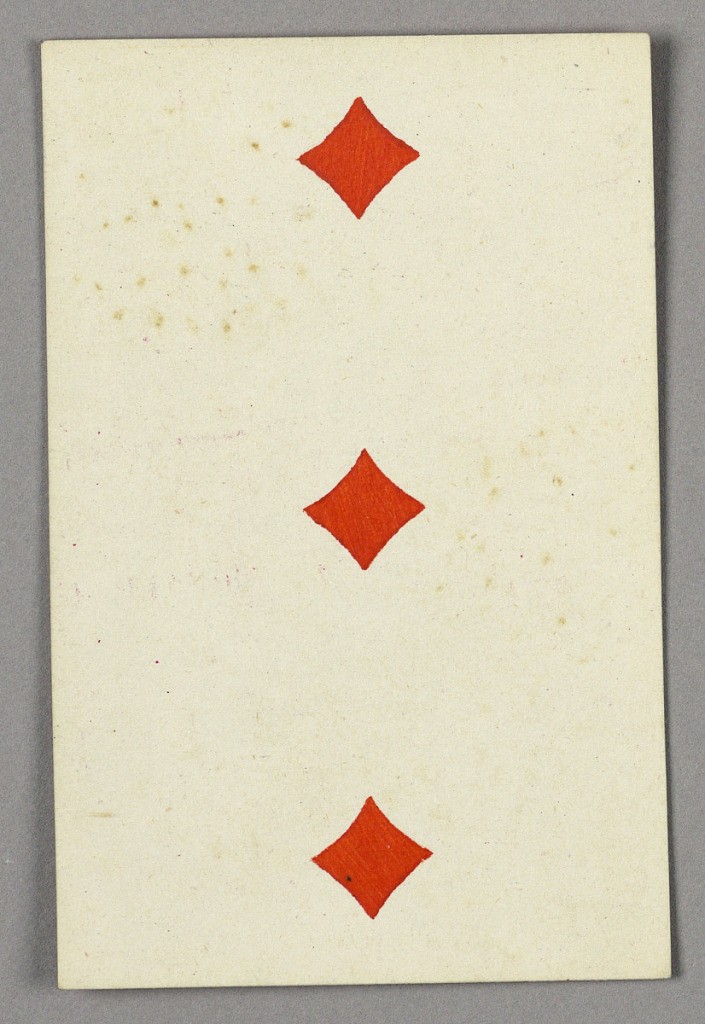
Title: Three of Diamonds from Set of "Jeu Imperial–Second Empire–Napoleon III" Playing Cards
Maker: B.P. Grimaud, Paris, France
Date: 1858
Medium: Lithograph on glazed paper
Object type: Playing Card
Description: Three of Diamonds from Set of "Jeu Imperial-Second Empire-Napoleon III" Playing Cards.